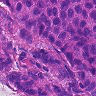
Metastatic tissue present: yes